Field crop: maize
Growth stage: 2
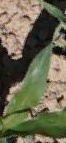
Species: maize